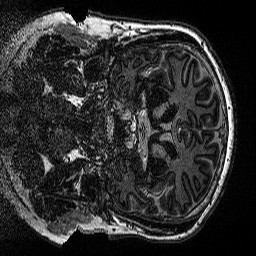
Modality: MP2RAGE
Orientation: coronal
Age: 42
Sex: male
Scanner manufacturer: siemens
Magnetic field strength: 3 T
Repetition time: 5 s
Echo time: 0.00298 s